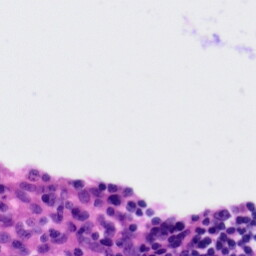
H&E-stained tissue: Tonsil